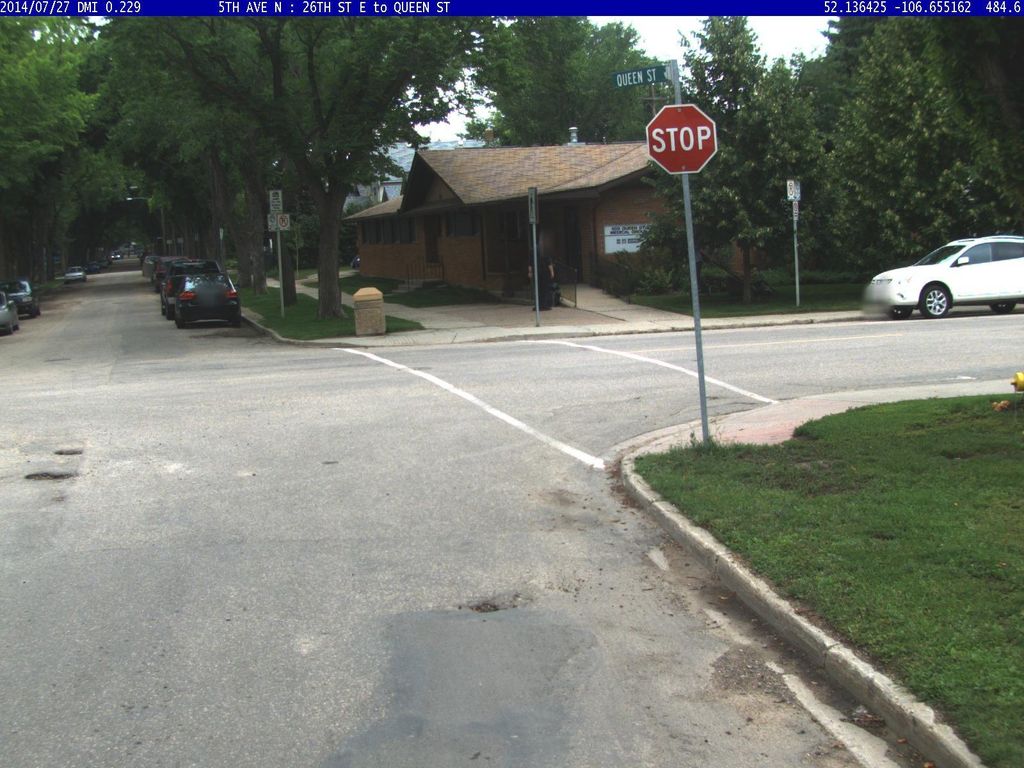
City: saskatoon